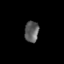
Tissue: prostate
Cell type: Epithelial cells
Senescence score: 0.2613
Nuclear area (px): 290
Mean DAPI intensity: 93.845